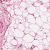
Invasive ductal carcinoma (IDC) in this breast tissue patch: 0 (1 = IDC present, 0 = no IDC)